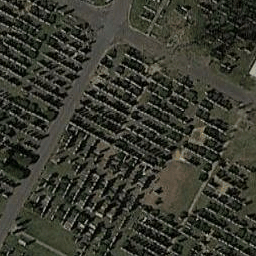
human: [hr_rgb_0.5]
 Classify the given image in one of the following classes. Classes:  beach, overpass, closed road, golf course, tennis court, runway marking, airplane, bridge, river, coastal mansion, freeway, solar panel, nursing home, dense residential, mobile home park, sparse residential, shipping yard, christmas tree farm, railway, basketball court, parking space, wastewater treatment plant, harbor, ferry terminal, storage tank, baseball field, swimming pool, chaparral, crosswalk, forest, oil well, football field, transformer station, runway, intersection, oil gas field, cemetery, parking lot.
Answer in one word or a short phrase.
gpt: cemetery